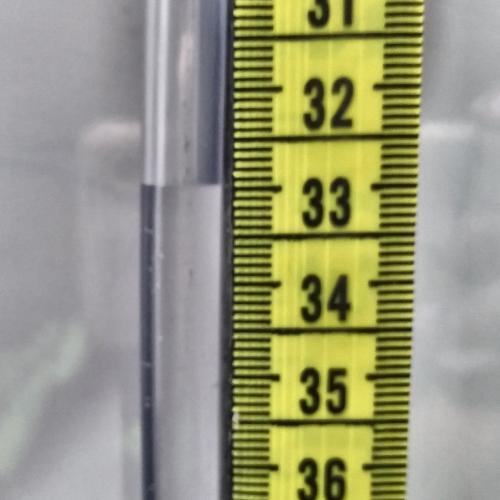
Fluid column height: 33.0 cm